Question: I have this problem. I am building a social website and I have to create posts in two columns. The parent container is a section, instead the elements "post" are articles that have as their style float: left. How do I let slip to the post of the empty space that creates under those shorter?

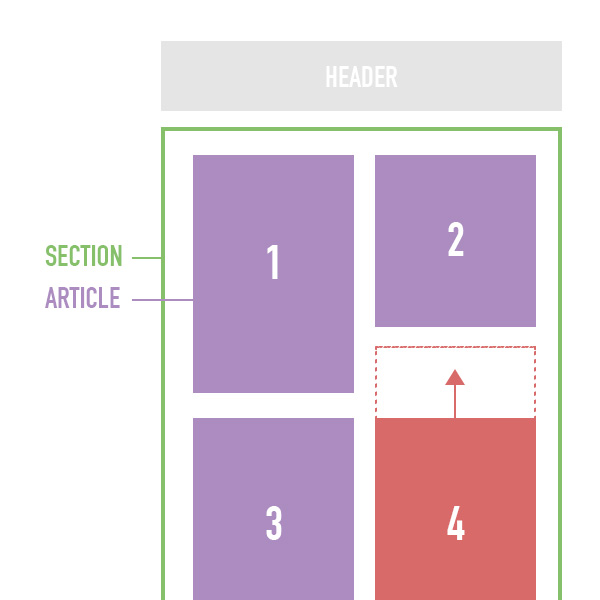
Answer: there is no good solution in css yet. this is typically called a masonry or pinterest layout.
use jquery.
try...
<URL>
or google 'masonry layout plugin'